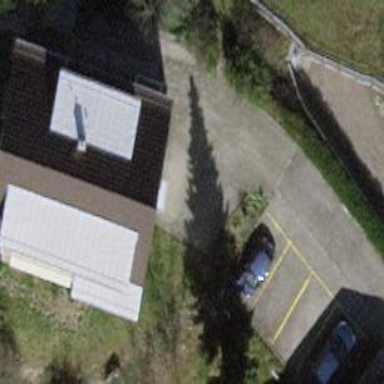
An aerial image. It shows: Building with tiled roof.